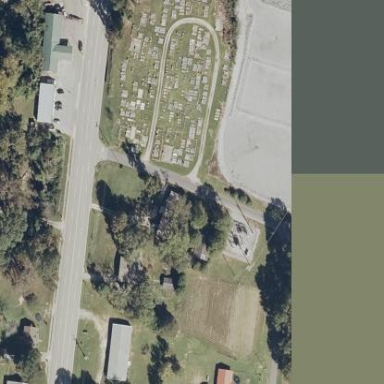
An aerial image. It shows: Cemetery.